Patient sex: M
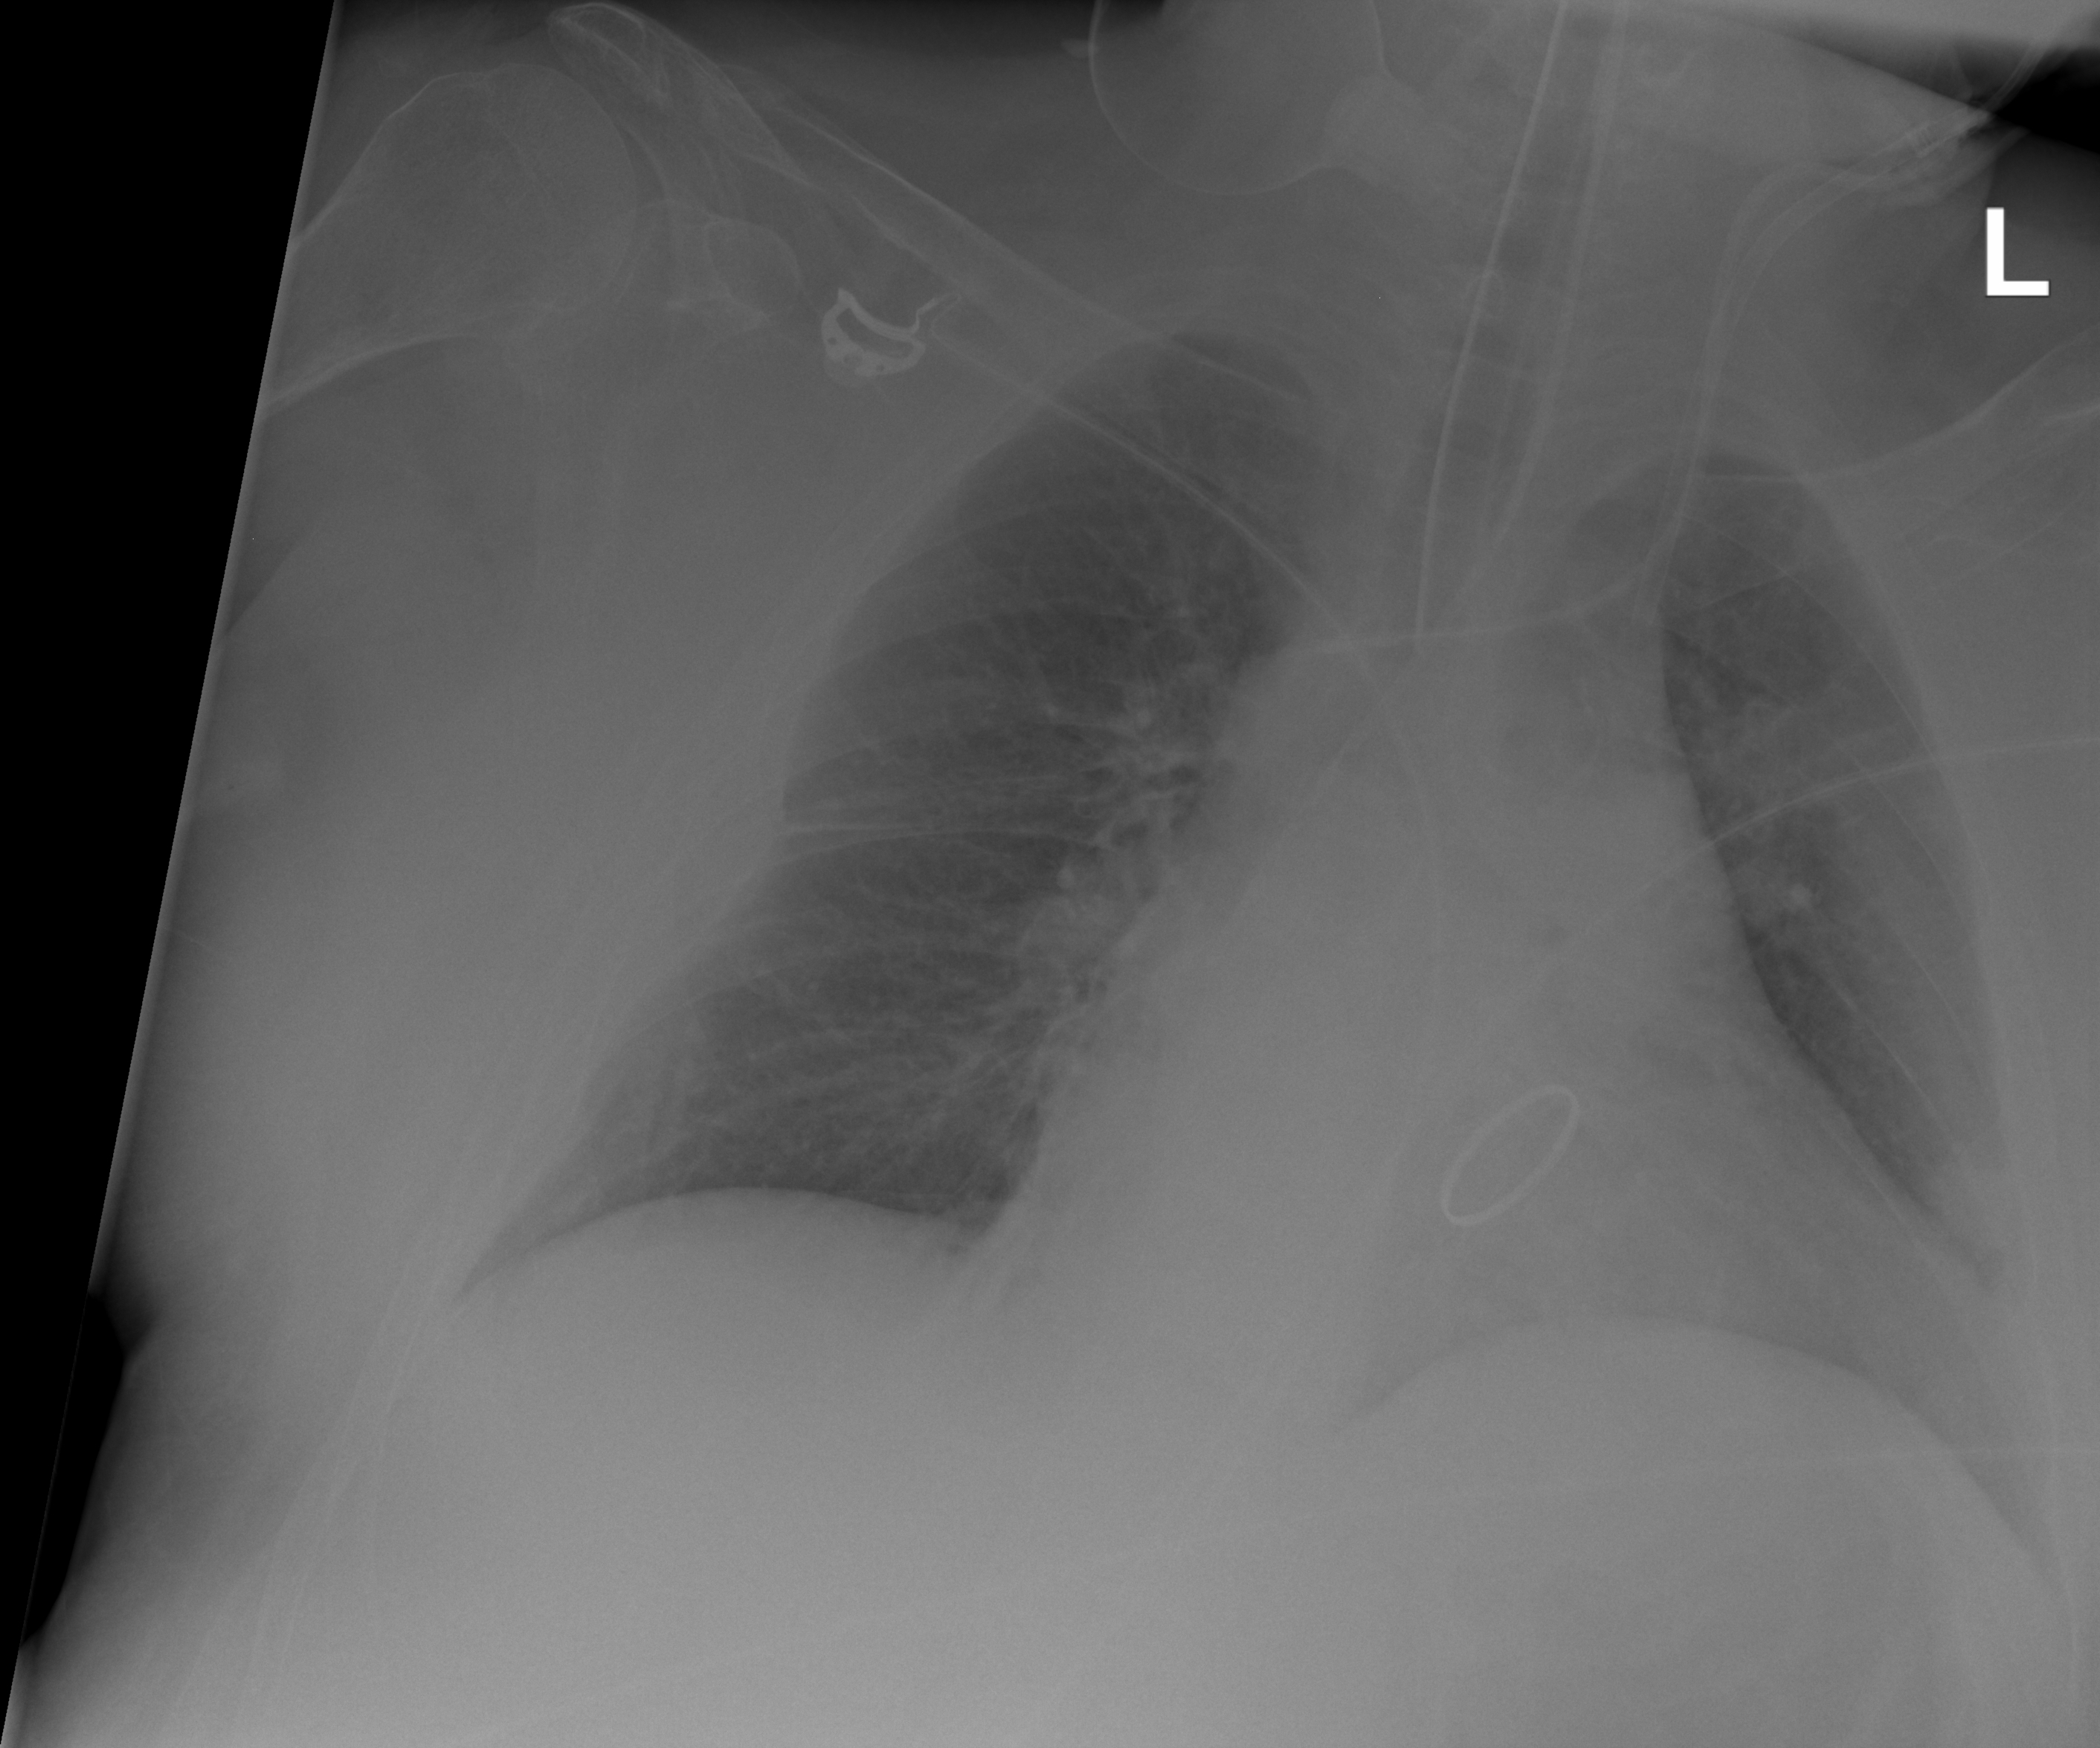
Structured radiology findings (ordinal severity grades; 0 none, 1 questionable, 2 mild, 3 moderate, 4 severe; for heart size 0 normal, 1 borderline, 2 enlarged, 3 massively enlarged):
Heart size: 1
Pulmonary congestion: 2
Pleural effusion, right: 2
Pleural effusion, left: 2
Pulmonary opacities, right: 2
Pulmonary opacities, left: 2
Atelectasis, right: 2
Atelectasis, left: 2